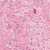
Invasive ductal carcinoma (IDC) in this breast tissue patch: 0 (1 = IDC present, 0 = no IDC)